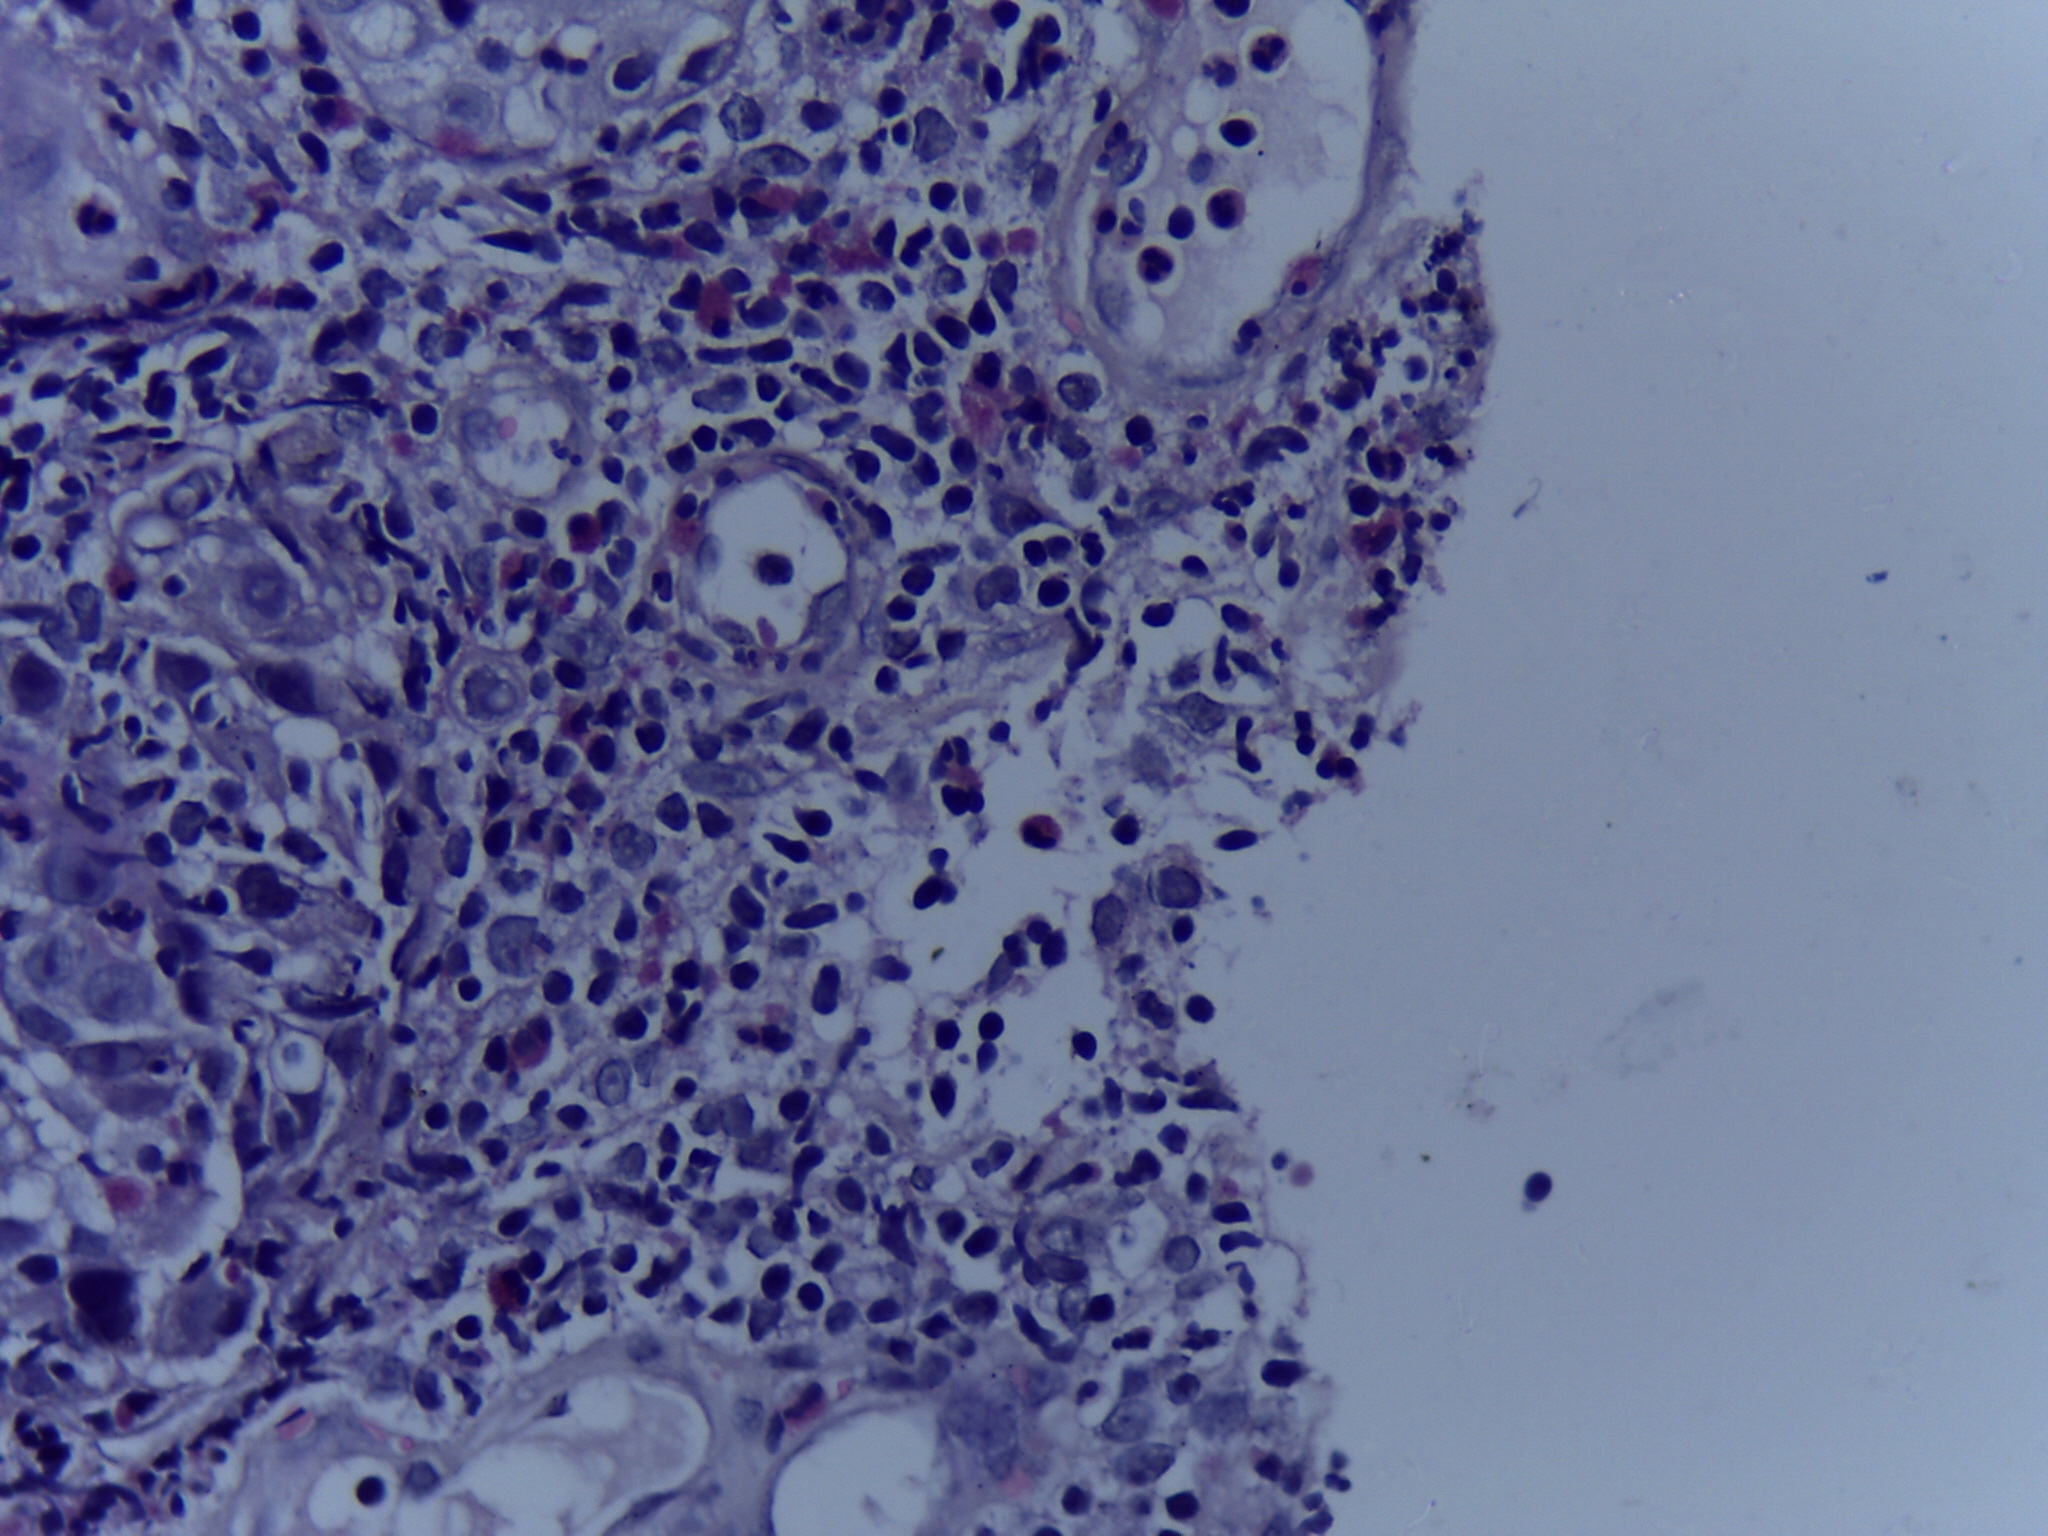
Diagnosis: OSCC